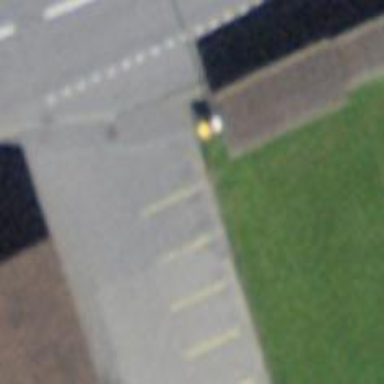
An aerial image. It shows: Post box is visible.